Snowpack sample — Buffalo Mountain, Silverthorne, Colorado, USA (1/25/25, 10:11 AM MST)
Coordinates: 39.6222, -106.1139
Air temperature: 22 °F
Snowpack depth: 110 cm
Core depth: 40 cm
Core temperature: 46.4 °F
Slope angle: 12°, slope face: 102°
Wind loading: high
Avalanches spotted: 0
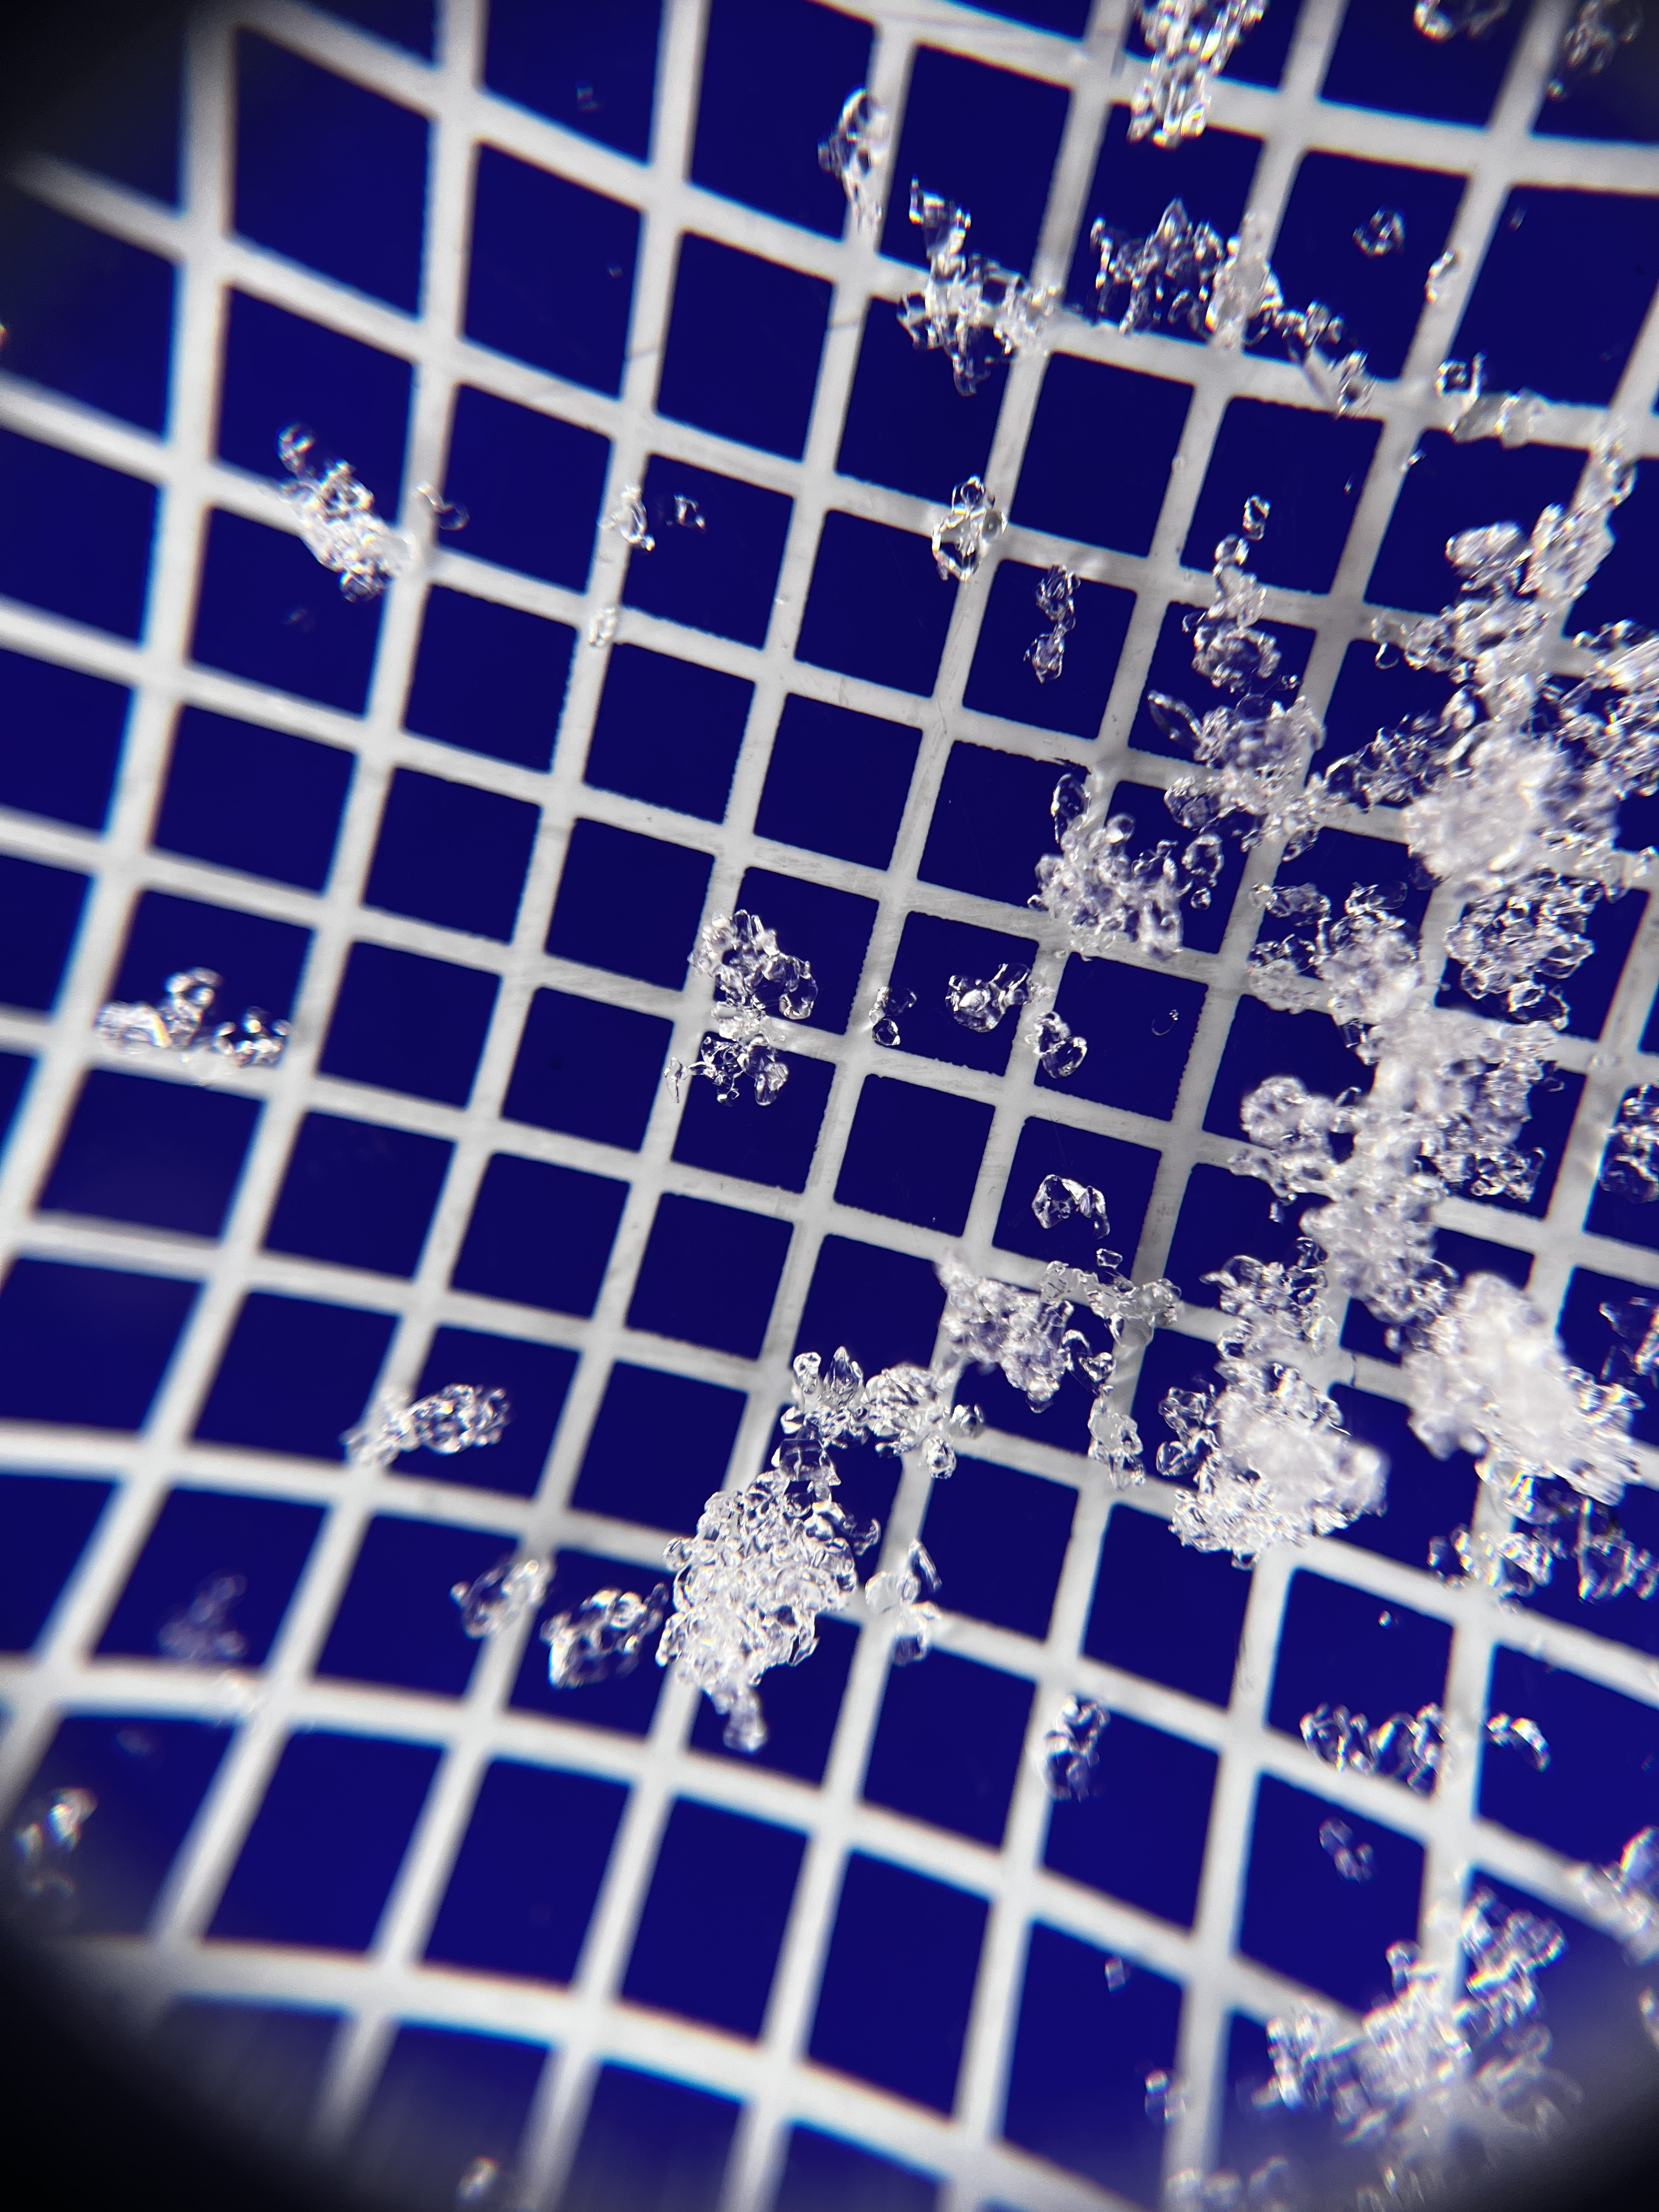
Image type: magnified_profile
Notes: No avalanches nearby, collected on the outskirts of a fire break 15 meters from the treeline, on way to Buffalo and Red Mountain